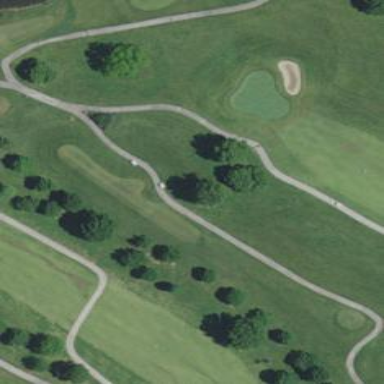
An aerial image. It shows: Golf tee on grassy land.